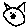
Label: cat